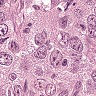
Metastatic tissue present: yes